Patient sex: M
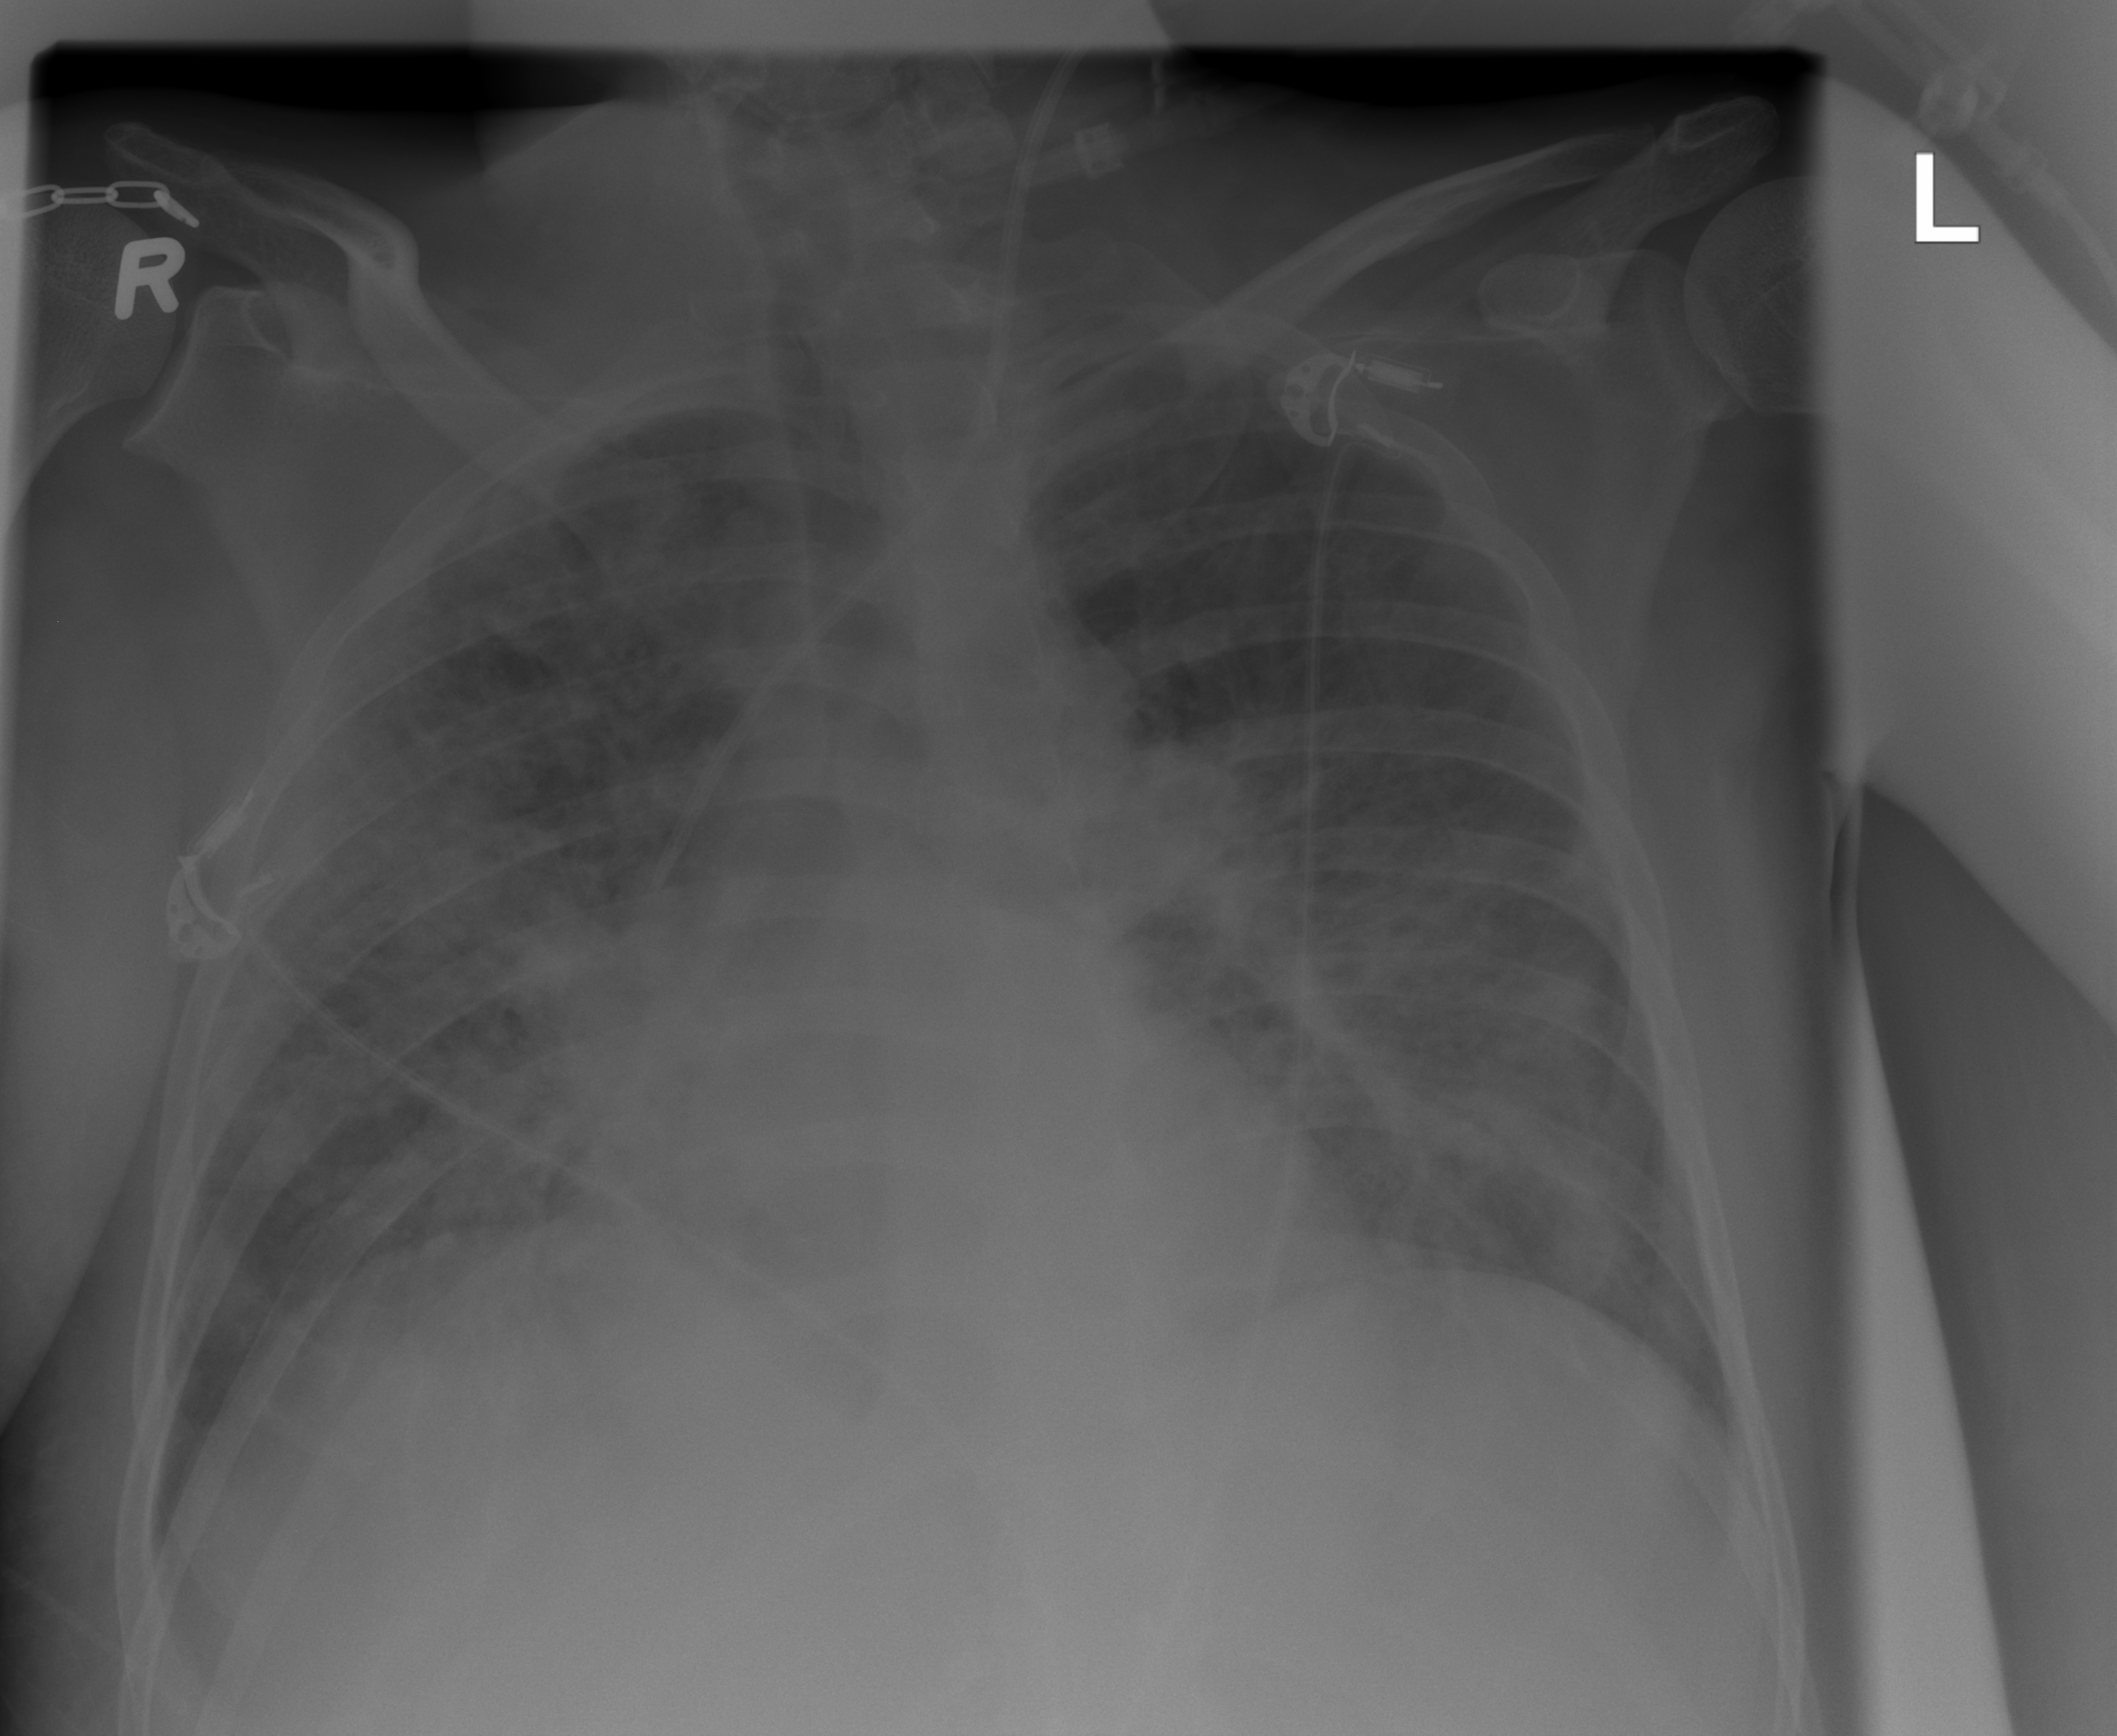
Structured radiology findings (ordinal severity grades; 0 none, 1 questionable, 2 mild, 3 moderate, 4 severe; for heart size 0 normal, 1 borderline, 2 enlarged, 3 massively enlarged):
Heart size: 0
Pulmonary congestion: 0
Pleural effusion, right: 1
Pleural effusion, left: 0
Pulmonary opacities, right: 3
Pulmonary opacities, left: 3
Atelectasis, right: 3
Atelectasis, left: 2